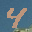
Label: 4